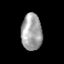
Tissue: lung
Cell type: Others
Senescence score: 0.1756
Nuclear area (px): 736
Mean DAPI intensity: 163.947